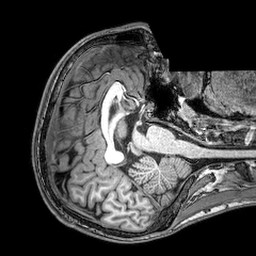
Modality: T1w
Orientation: axial
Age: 19
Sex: male
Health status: healthy
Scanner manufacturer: philips
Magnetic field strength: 3 T